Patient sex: M
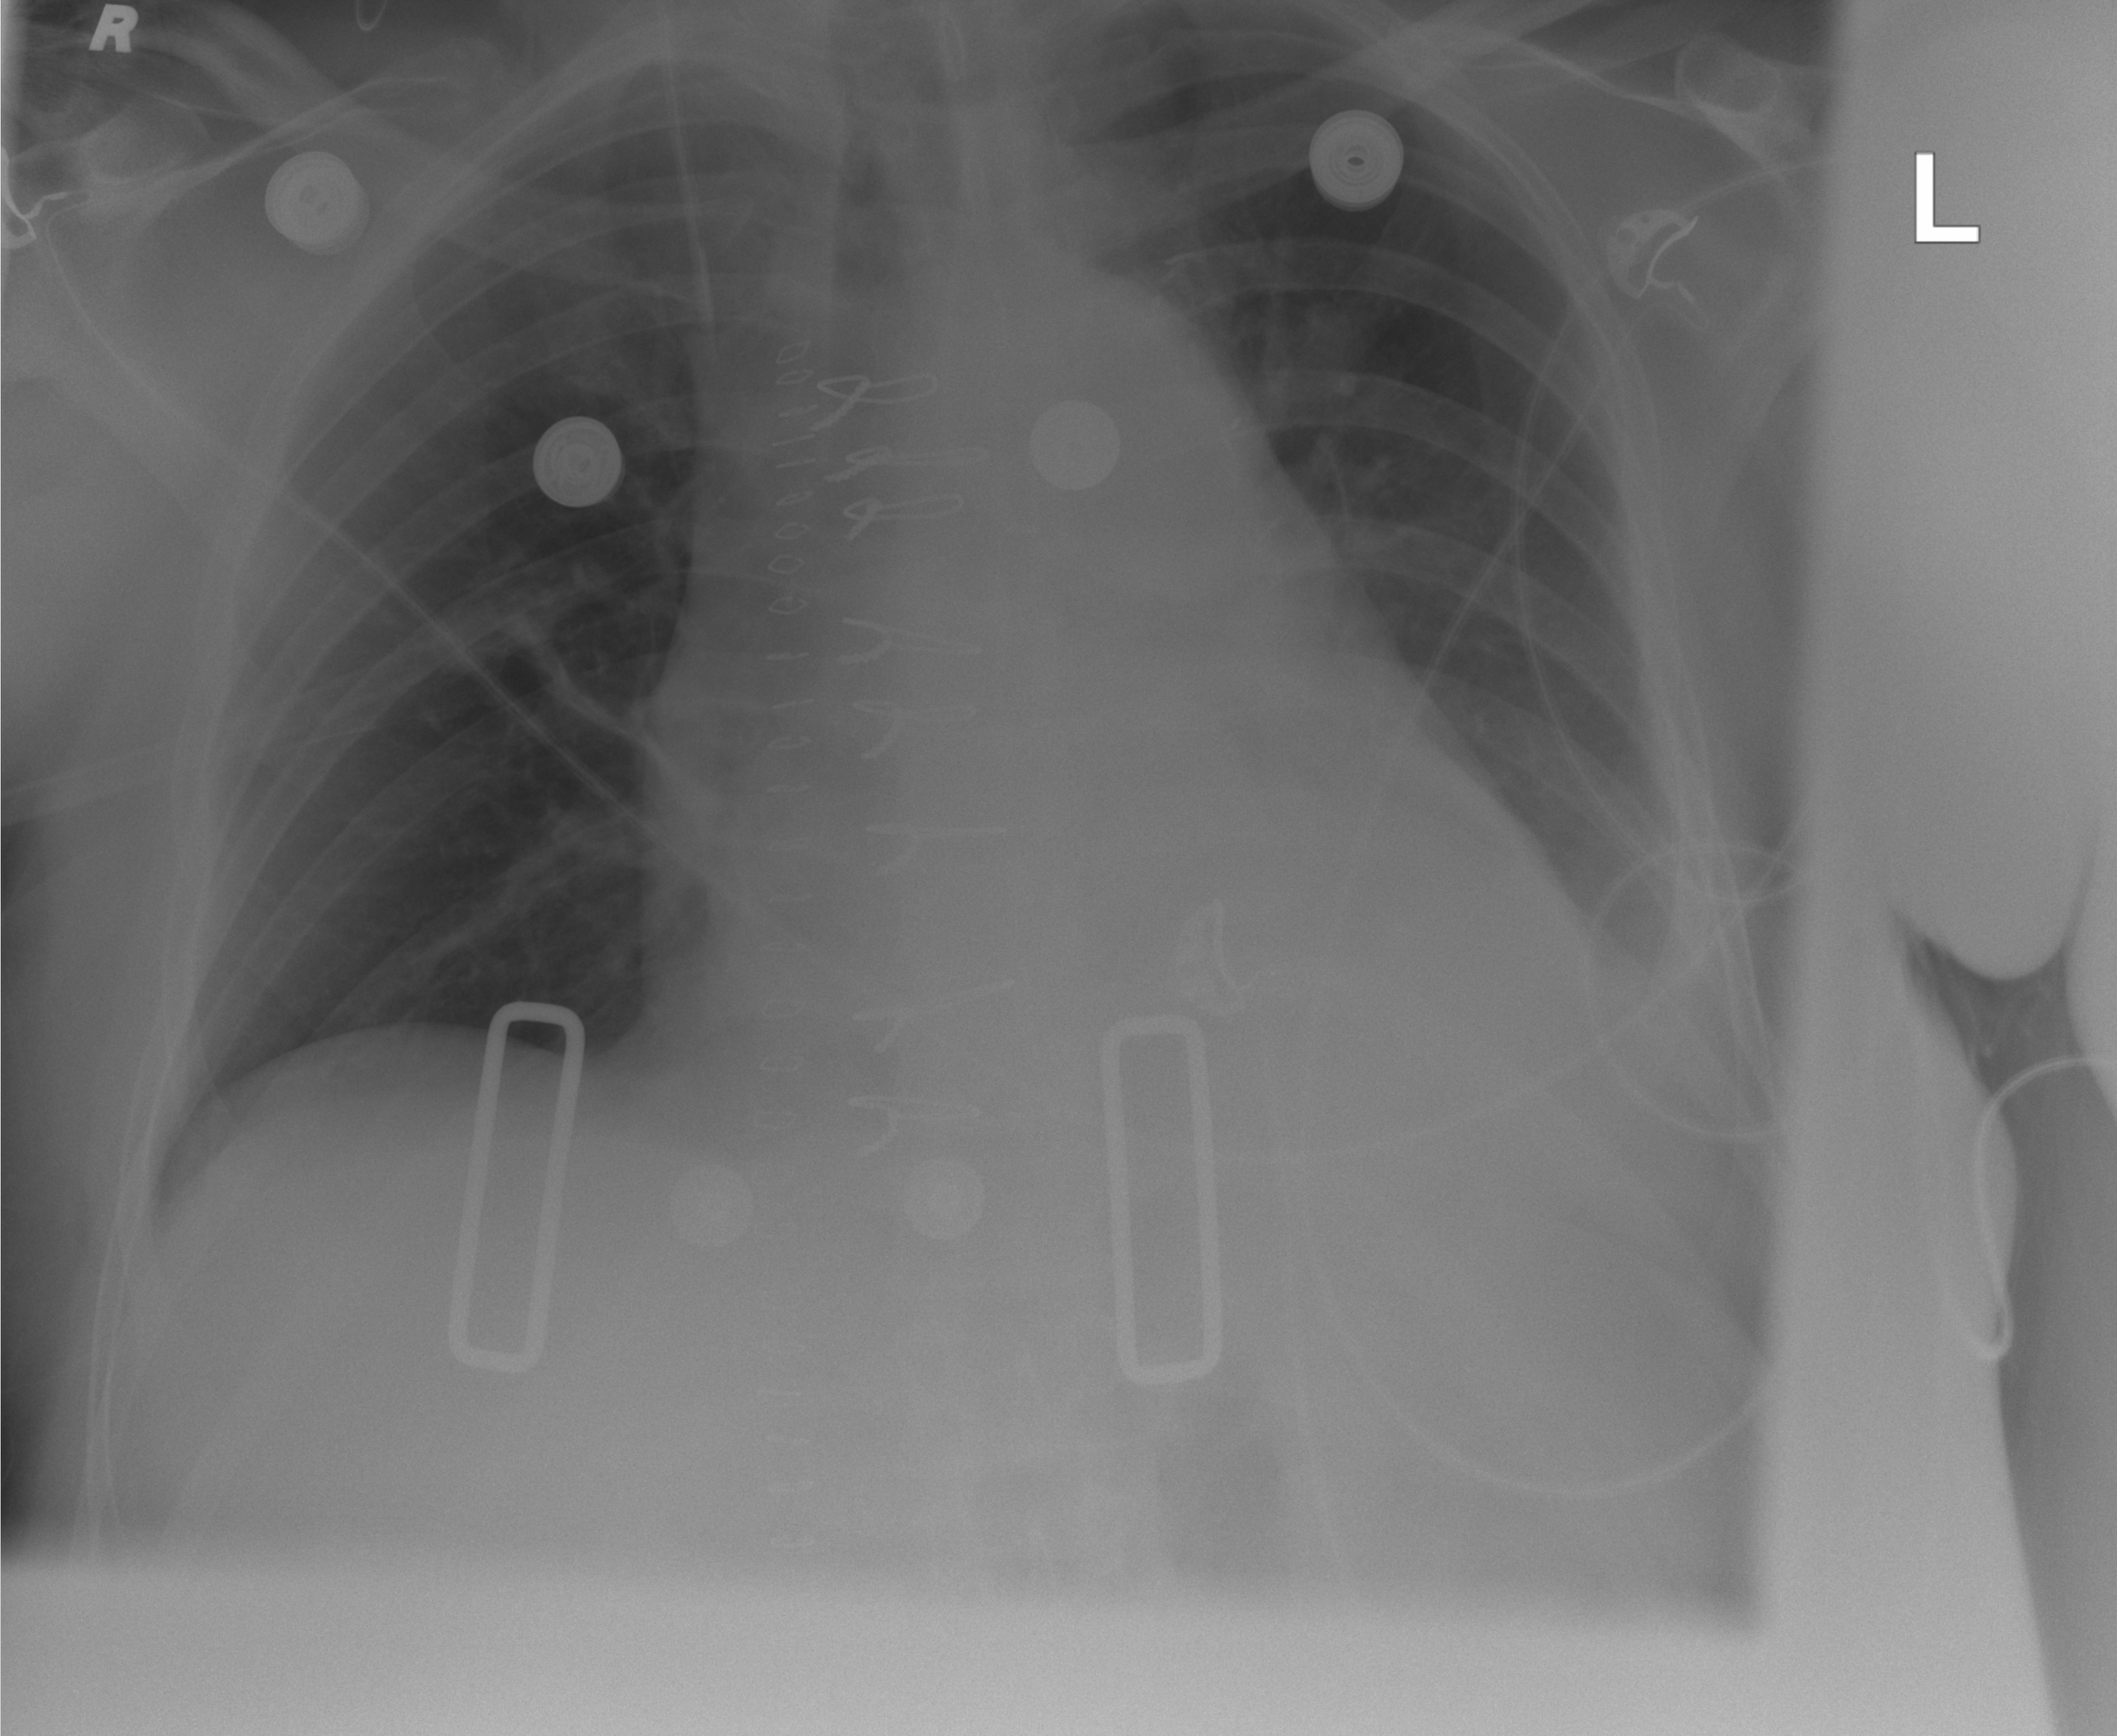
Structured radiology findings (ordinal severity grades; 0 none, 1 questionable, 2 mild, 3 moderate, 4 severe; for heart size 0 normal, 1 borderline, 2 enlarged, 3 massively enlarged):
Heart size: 2
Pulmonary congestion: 0
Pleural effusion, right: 0
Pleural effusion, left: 2
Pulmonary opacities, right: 0
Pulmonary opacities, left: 0
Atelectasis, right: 2
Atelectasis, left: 2